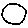
Label: circle